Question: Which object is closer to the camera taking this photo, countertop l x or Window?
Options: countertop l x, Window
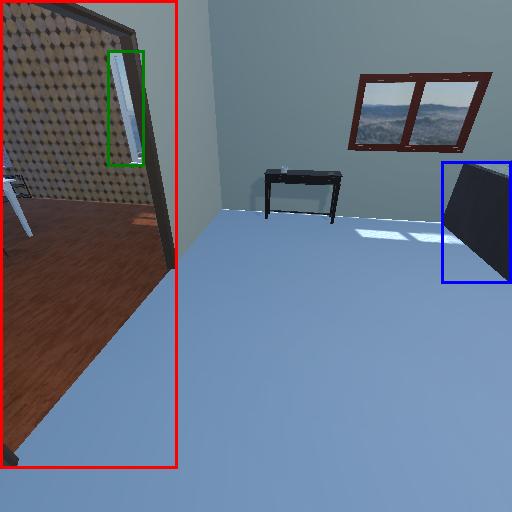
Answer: countertop l x